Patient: sex M, age 54
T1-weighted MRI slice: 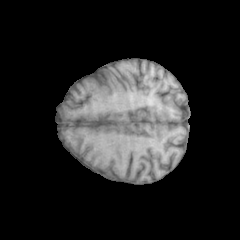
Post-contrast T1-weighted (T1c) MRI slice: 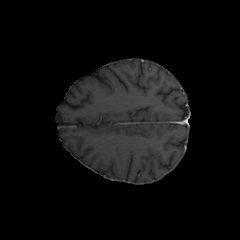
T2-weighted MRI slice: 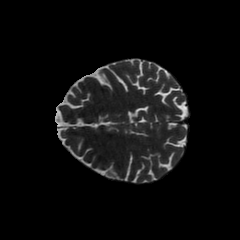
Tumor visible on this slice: no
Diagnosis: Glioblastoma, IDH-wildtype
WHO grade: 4